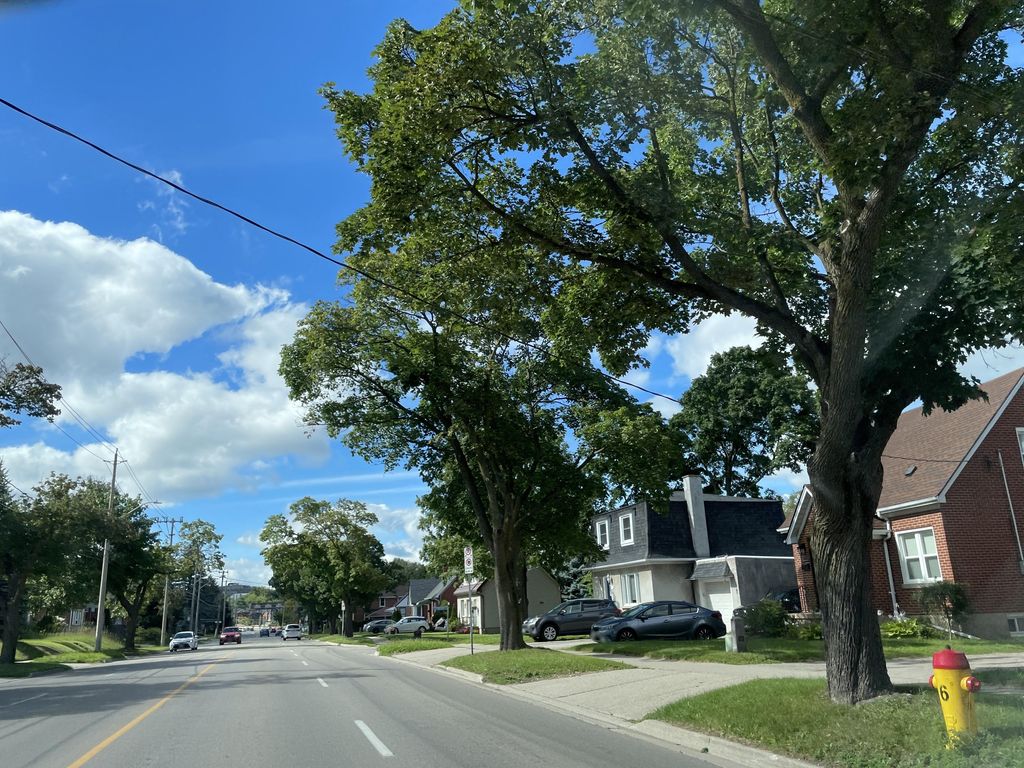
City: kitchener-waterloo